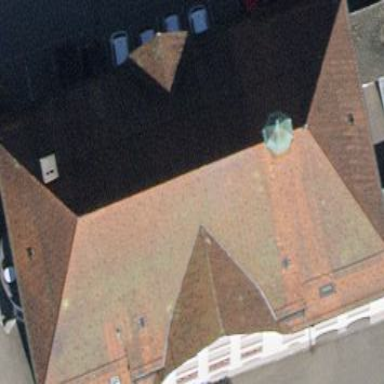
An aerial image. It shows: School building with hipped roof.